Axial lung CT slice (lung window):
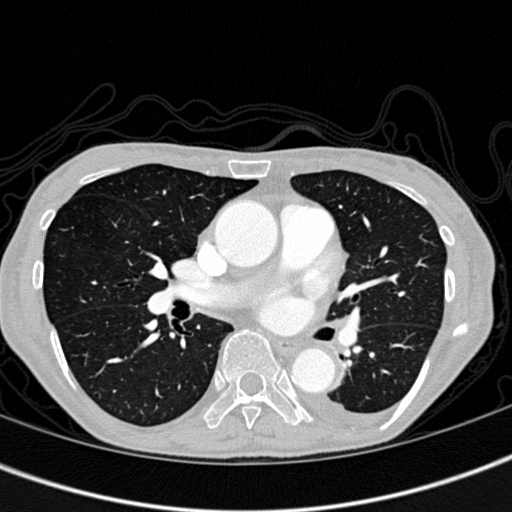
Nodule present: no